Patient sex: M
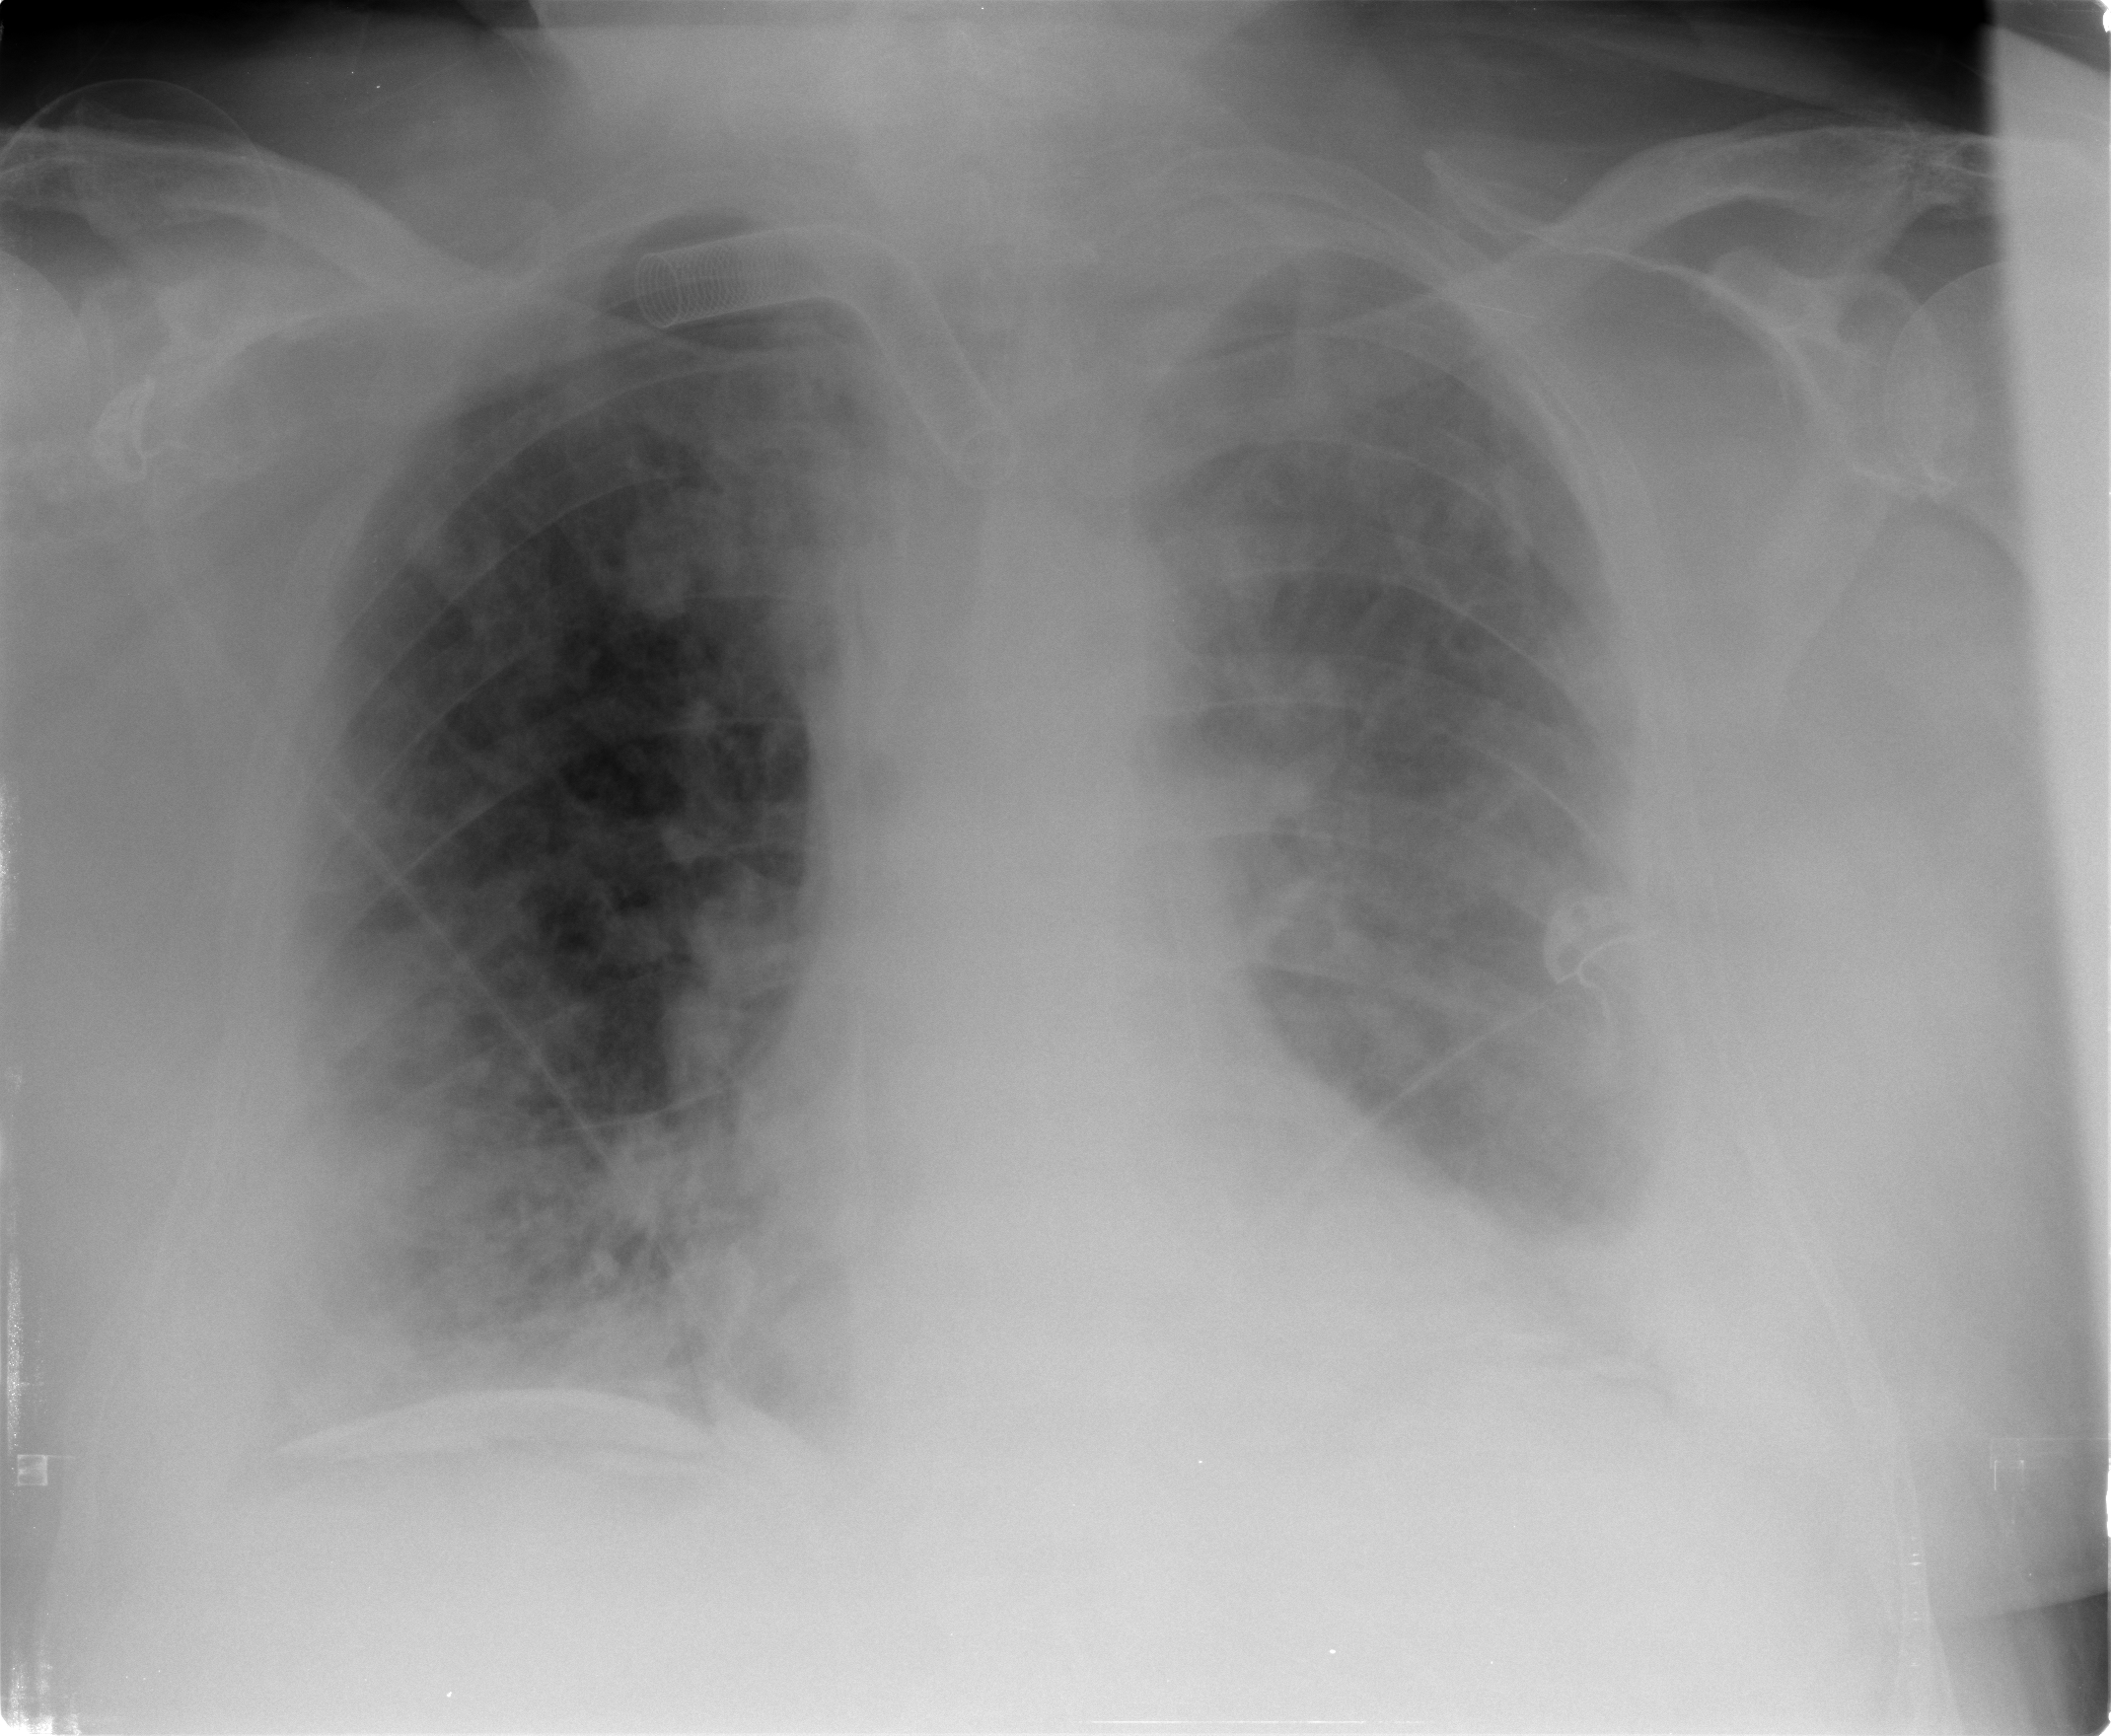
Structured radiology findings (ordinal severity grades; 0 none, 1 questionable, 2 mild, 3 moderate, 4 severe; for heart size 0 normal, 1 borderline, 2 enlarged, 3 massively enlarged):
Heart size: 0
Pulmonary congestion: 2
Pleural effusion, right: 2
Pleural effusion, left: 3
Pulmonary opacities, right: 3
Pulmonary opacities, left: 1
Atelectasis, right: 2
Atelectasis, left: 2